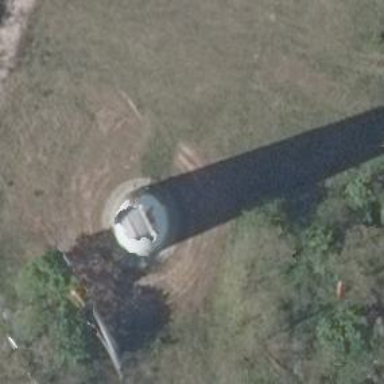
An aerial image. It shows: Wind power generator.